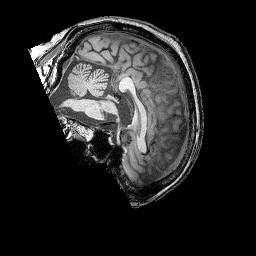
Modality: T1w
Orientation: sagittal
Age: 72
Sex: male
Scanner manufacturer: siemens
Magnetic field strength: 3 T
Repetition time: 2.25 s
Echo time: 0.00415 s